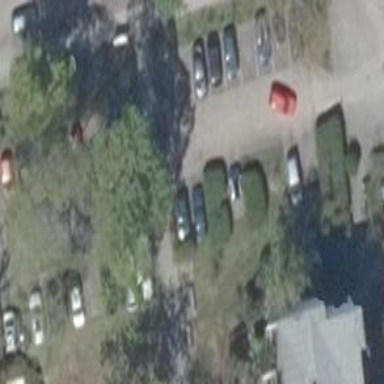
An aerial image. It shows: Parking available on the street side.